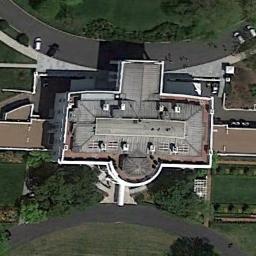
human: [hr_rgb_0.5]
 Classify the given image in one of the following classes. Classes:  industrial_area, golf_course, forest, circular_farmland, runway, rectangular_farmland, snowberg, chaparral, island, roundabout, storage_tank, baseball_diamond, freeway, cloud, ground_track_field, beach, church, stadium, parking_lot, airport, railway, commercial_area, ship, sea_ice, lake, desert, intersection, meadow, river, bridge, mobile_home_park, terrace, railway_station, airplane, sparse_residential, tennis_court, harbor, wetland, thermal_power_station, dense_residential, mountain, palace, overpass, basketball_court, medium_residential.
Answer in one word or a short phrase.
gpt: palace